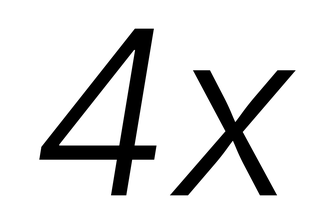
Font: Inter-Italic_Light_Italic